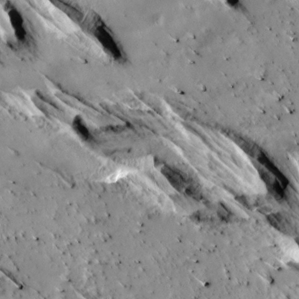
Label: non_frost